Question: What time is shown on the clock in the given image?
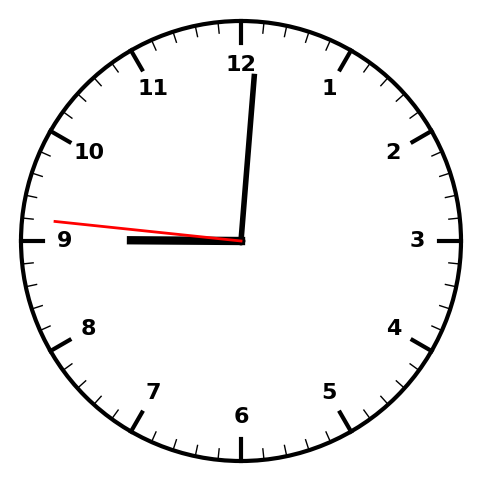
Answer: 09:00:46